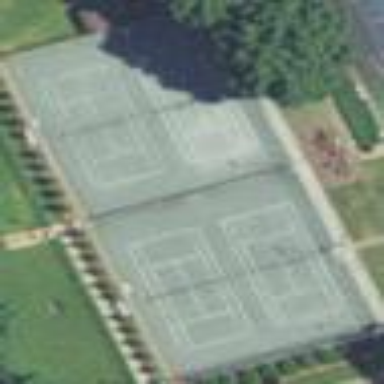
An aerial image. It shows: Tennis court with asphalt surface.